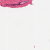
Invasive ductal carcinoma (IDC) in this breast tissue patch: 0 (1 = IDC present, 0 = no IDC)